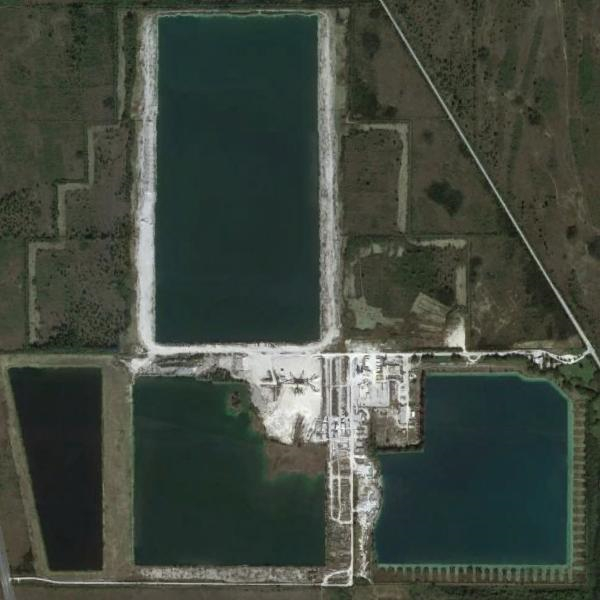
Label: Pond